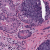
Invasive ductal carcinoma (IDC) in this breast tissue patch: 0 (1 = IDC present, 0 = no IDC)